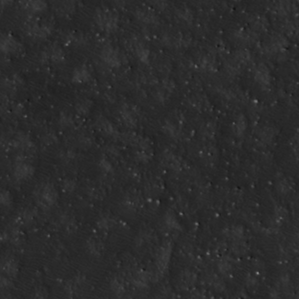
Label: non_frost